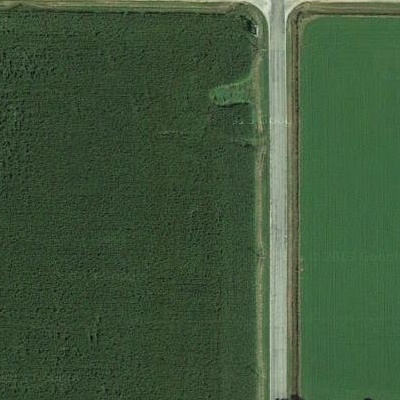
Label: bField